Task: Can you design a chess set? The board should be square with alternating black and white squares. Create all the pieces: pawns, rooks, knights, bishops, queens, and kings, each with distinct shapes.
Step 1704:
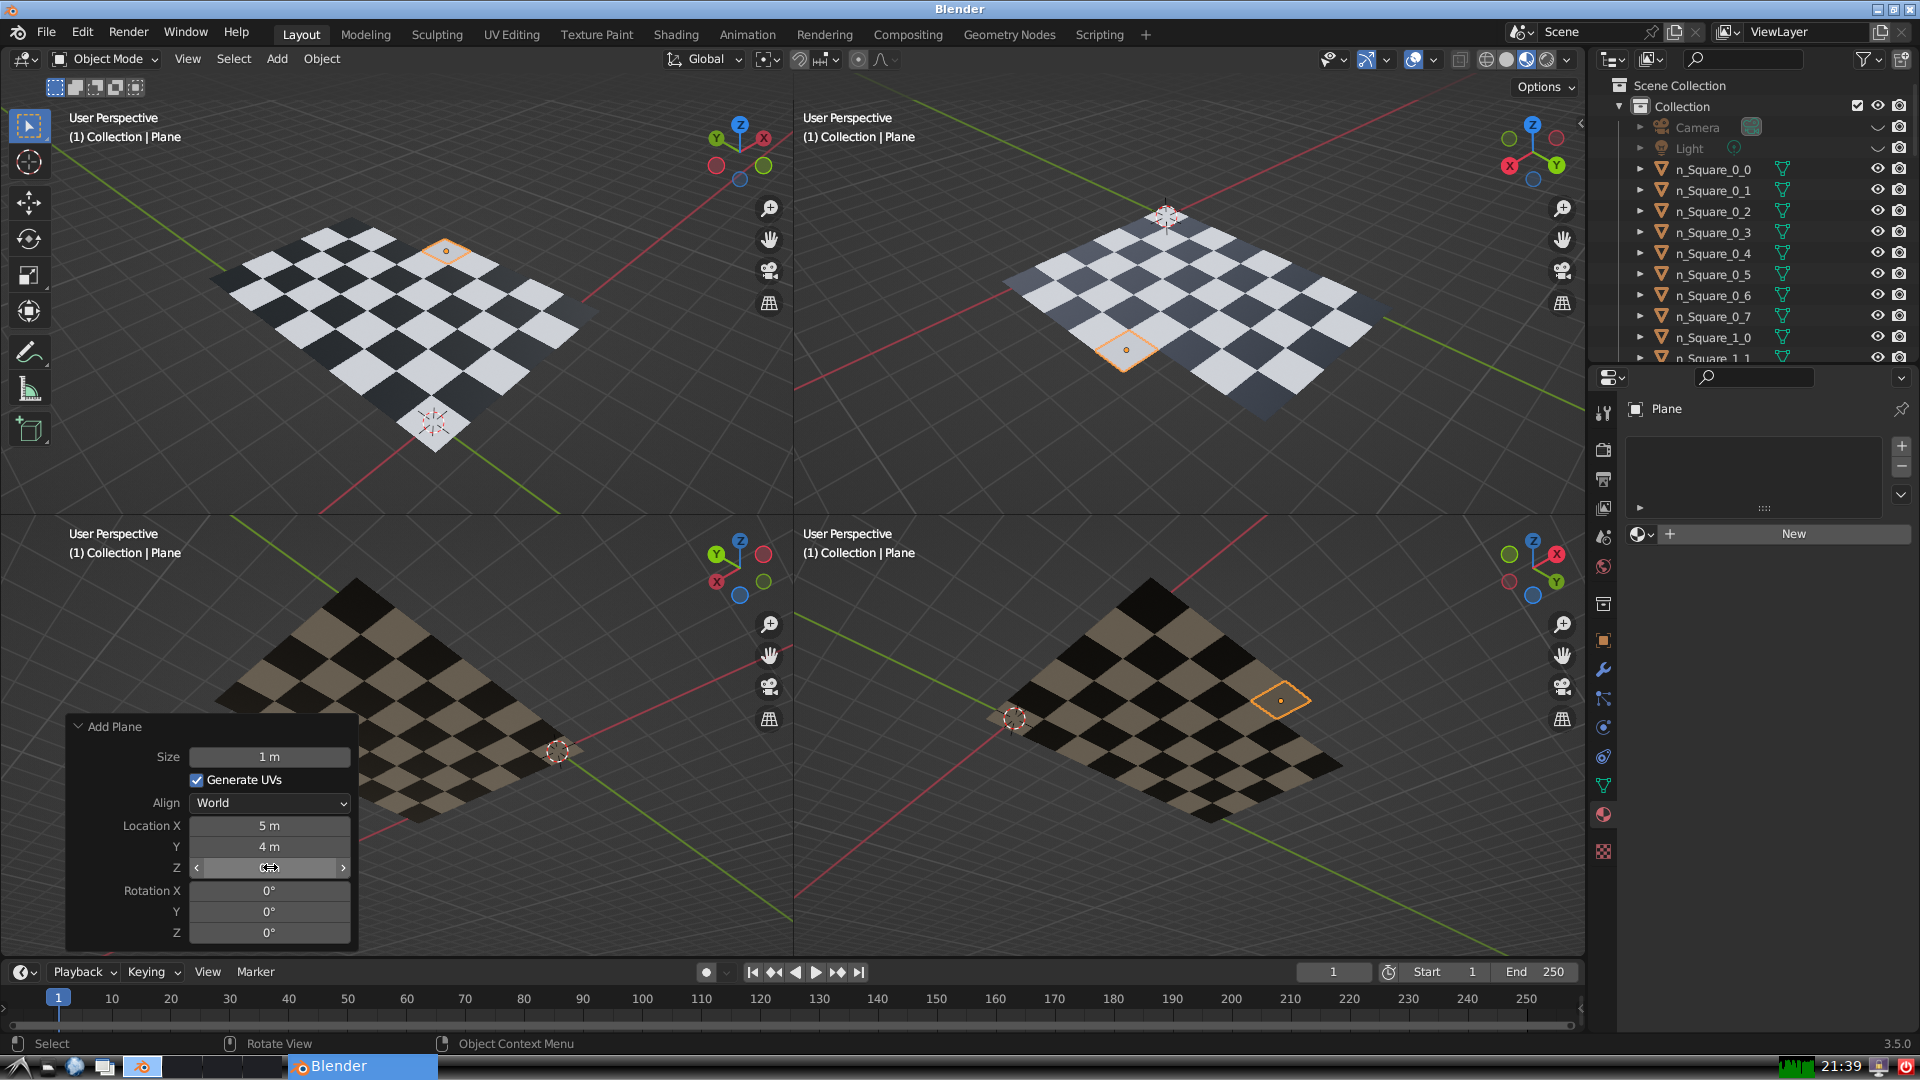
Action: {"mouse_move": [960, 540]}